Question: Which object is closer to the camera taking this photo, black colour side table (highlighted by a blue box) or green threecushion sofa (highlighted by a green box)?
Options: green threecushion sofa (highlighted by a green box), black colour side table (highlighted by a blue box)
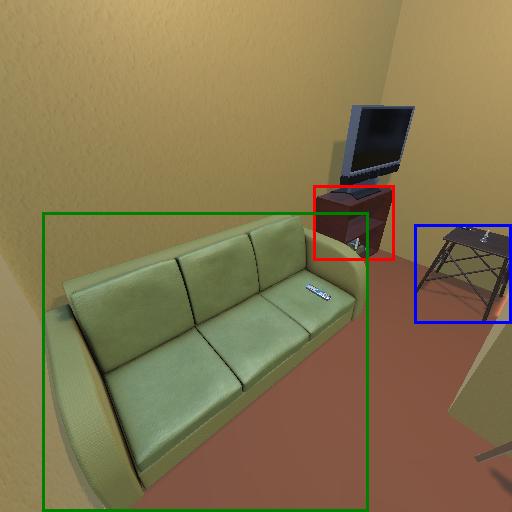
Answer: green threecushion sofa (highlighted by a green box)